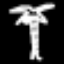
Label: palm tree